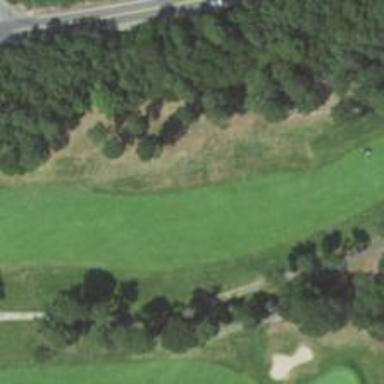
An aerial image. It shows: Golf hole.